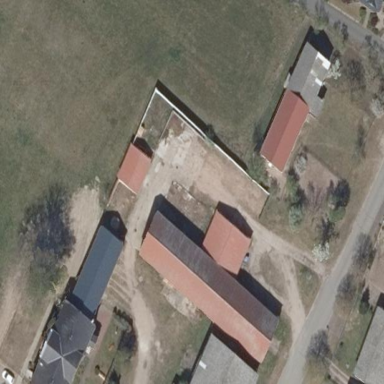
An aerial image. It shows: Cowshed building.